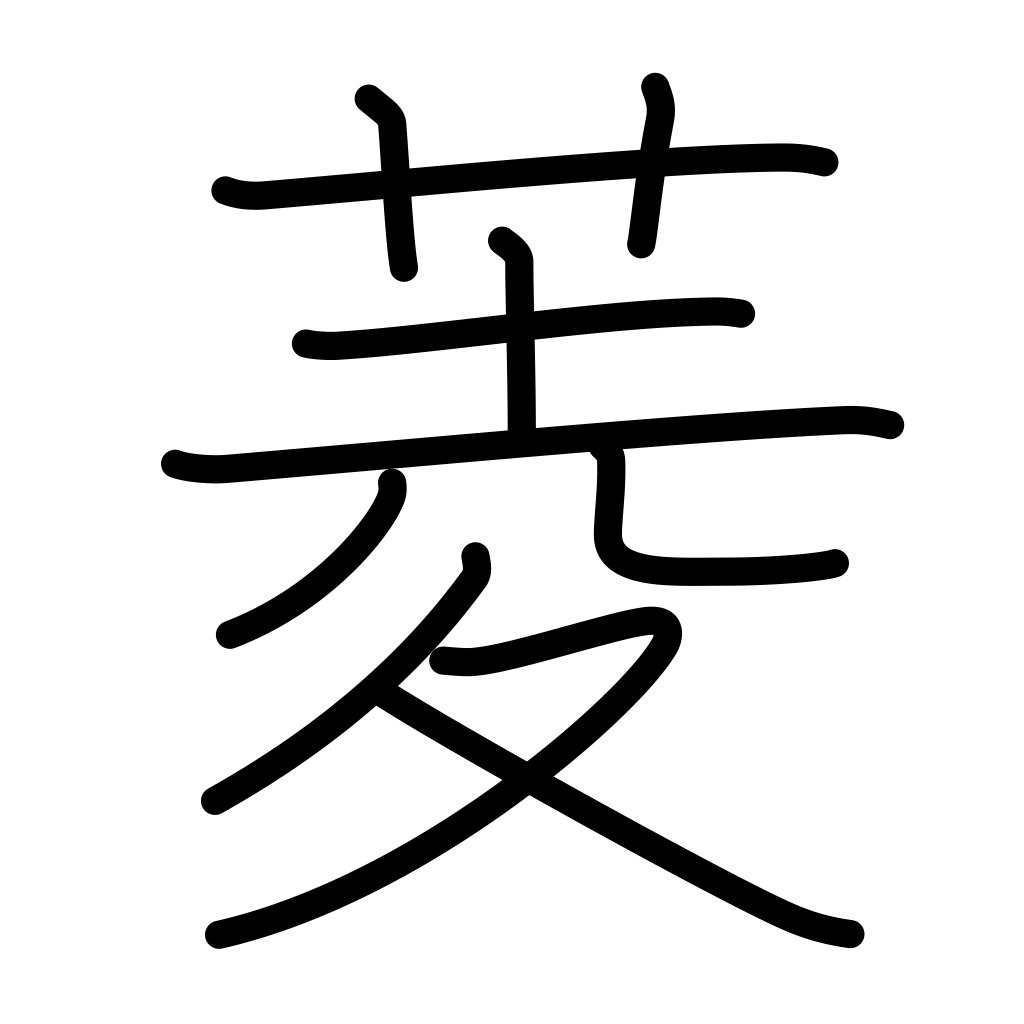
Meaning: water chestnut, rhombus